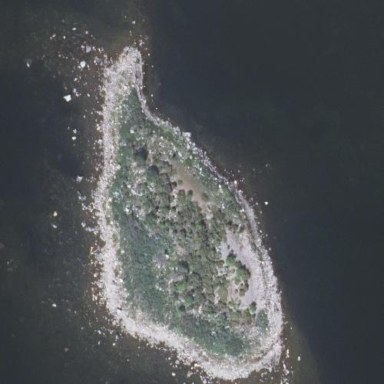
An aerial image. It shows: Island with natural coastline.